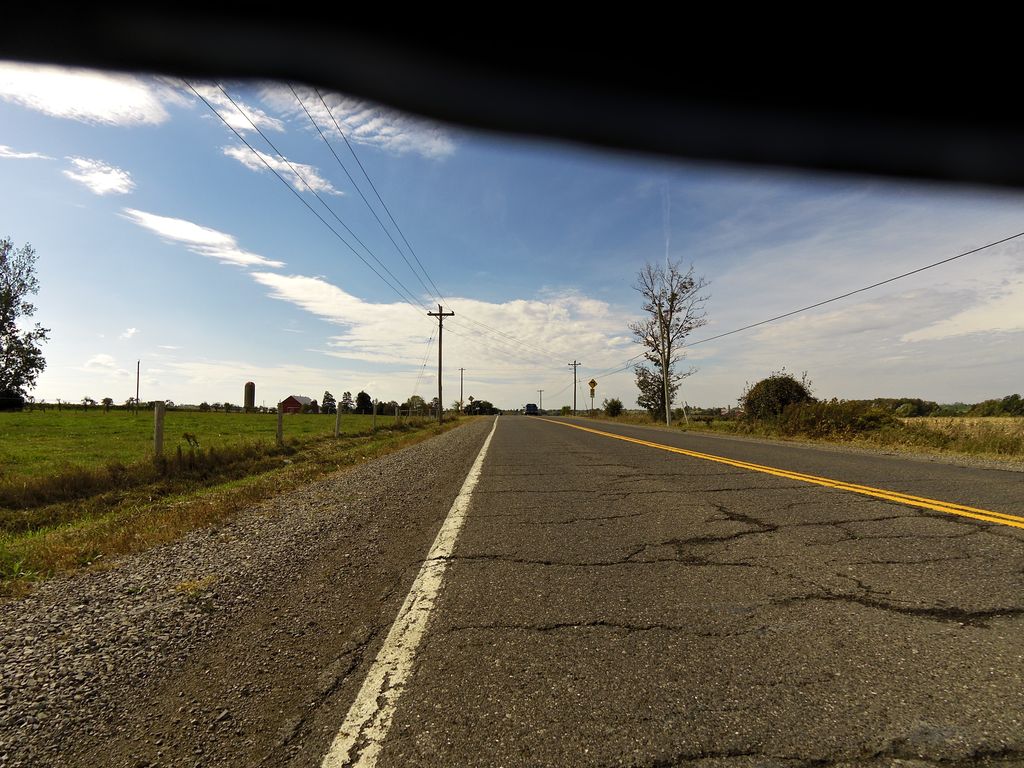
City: hamilton